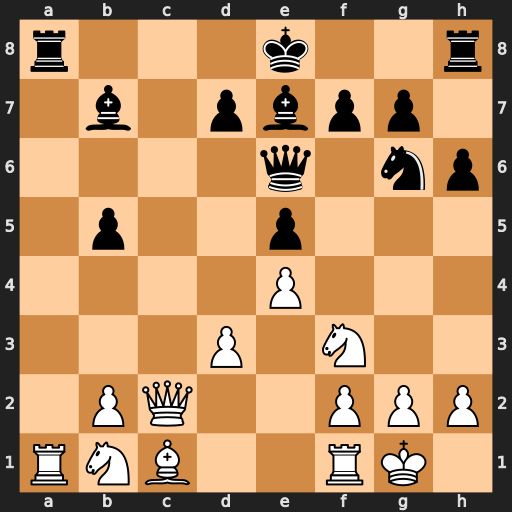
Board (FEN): r3k2r/1b1pbpp1/4q1np/1p2p3/4P3/3P1N2/1PQ2PPP/RNB2RK1
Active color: w
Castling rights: kq
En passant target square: -
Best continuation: Rxa8+ Bxa8 Qc8+ Bd8 Qxa8